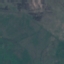
Label: HerbaceousVegetation